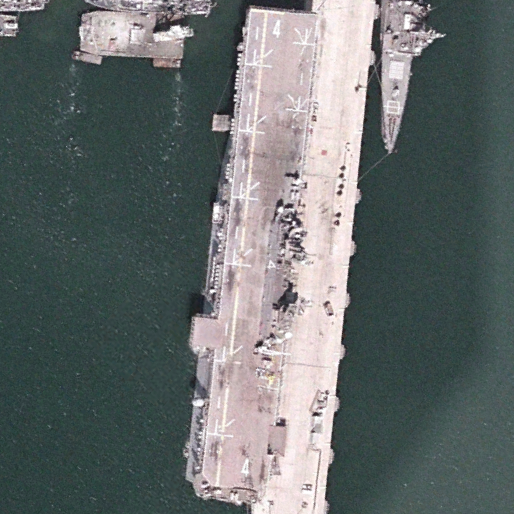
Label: assault